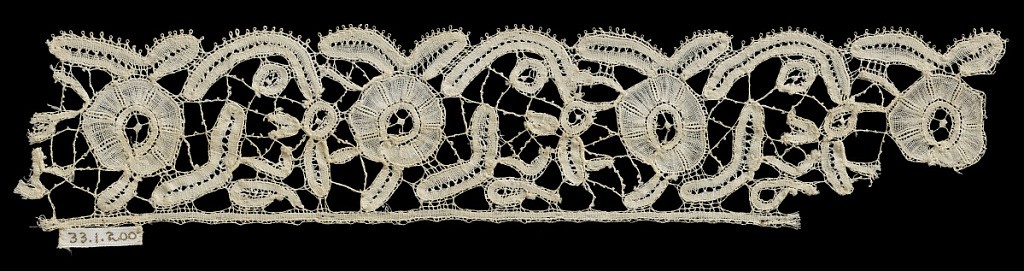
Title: Fragment
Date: late 19th century
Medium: linen Technique: bobbin lace, Brussels style
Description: Guipure like Honiton. Circular motifs and detached leaves, poor design.